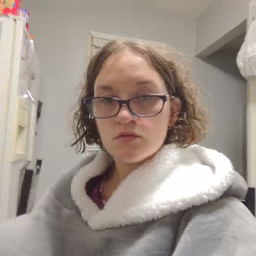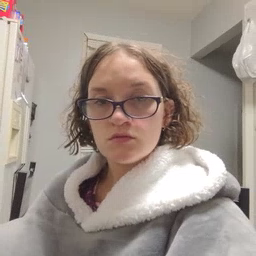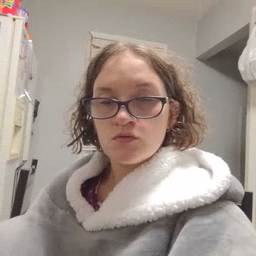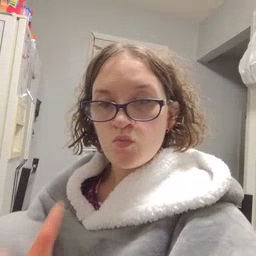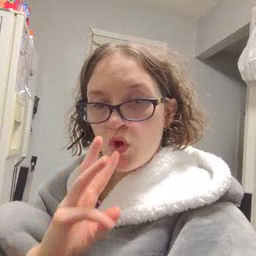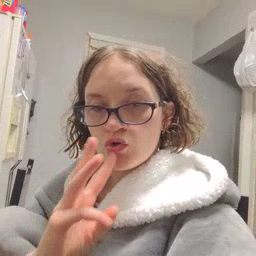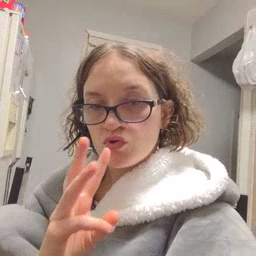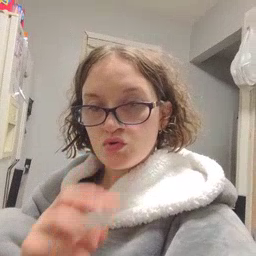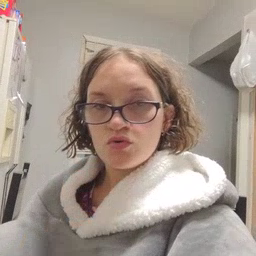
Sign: water